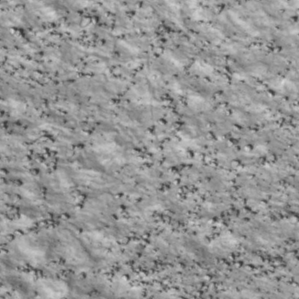
Label: non_frost